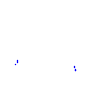
Particle: proton